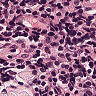
Metastatic tissue present: no